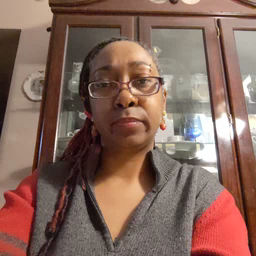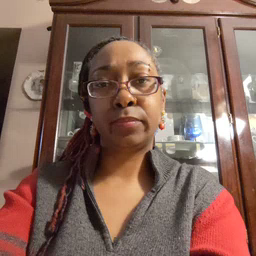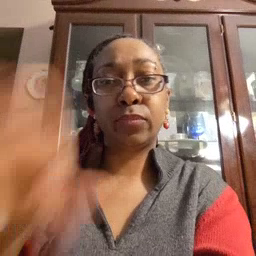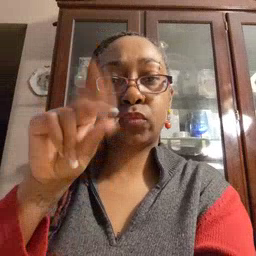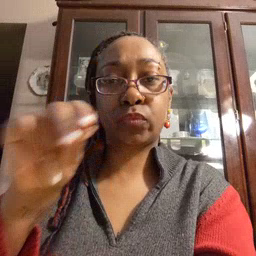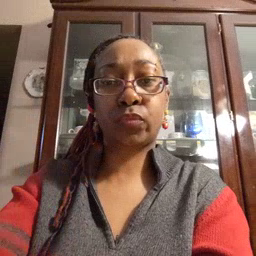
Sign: no